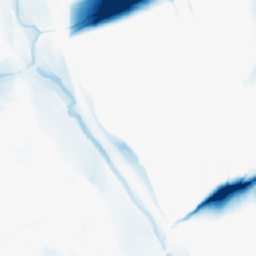
Category: morphological
Decomposition family: morphological_square
Decomposition parameters: operation: closing
size: 50
Upsampling method: area
Upsampling parameters: scale: 2
Upsampling scale: 2